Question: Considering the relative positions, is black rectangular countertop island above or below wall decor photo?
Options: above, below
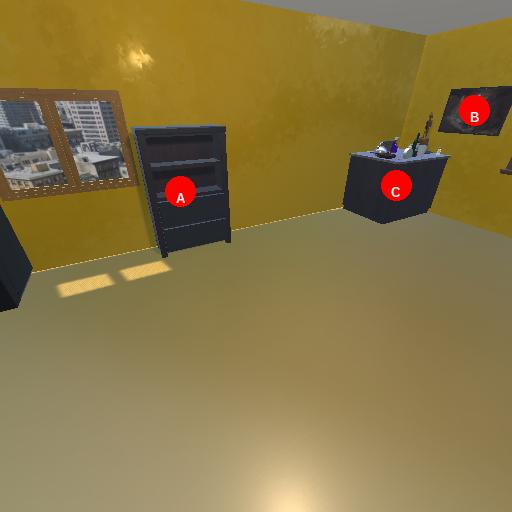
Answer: above